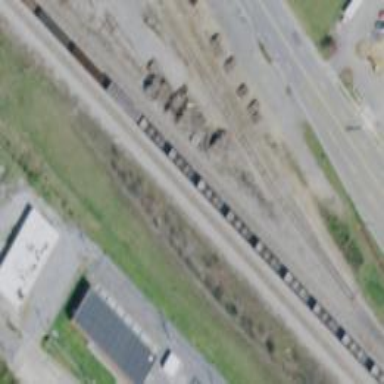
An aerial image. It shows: Railway siding for service.